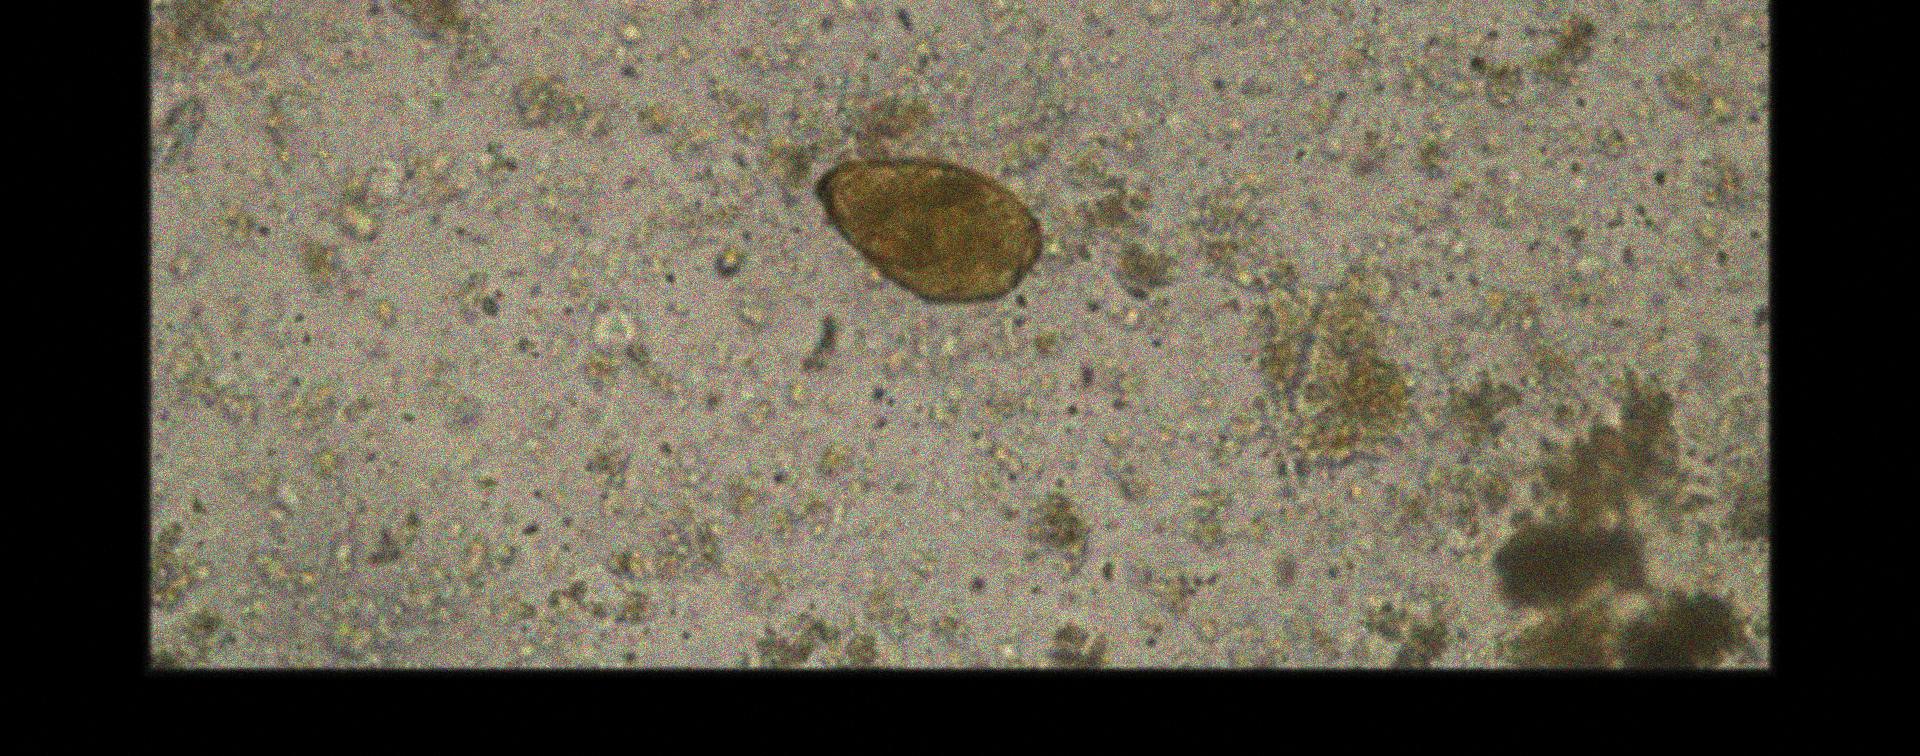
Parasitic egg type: Paragonimus spp